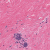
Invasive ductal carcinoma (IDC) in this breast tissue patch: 0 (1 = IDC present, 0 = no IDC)